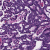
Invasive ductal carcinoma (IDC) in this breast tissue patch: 0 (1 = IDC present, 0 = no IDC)